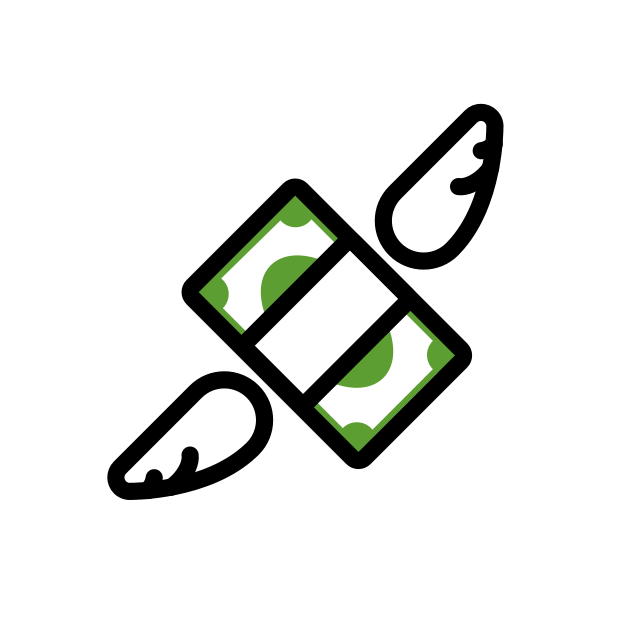
Emoji: 💸
Name: money with wings
Unicode: 0x1f4b8